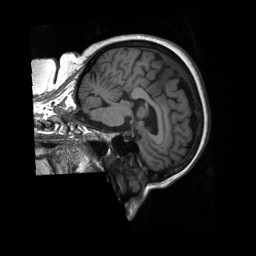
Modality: T1w
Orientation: sagittal
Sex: male
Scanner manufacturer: siemens
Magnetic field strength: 3 T
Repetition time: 2.3 s
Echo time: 0.00226 s